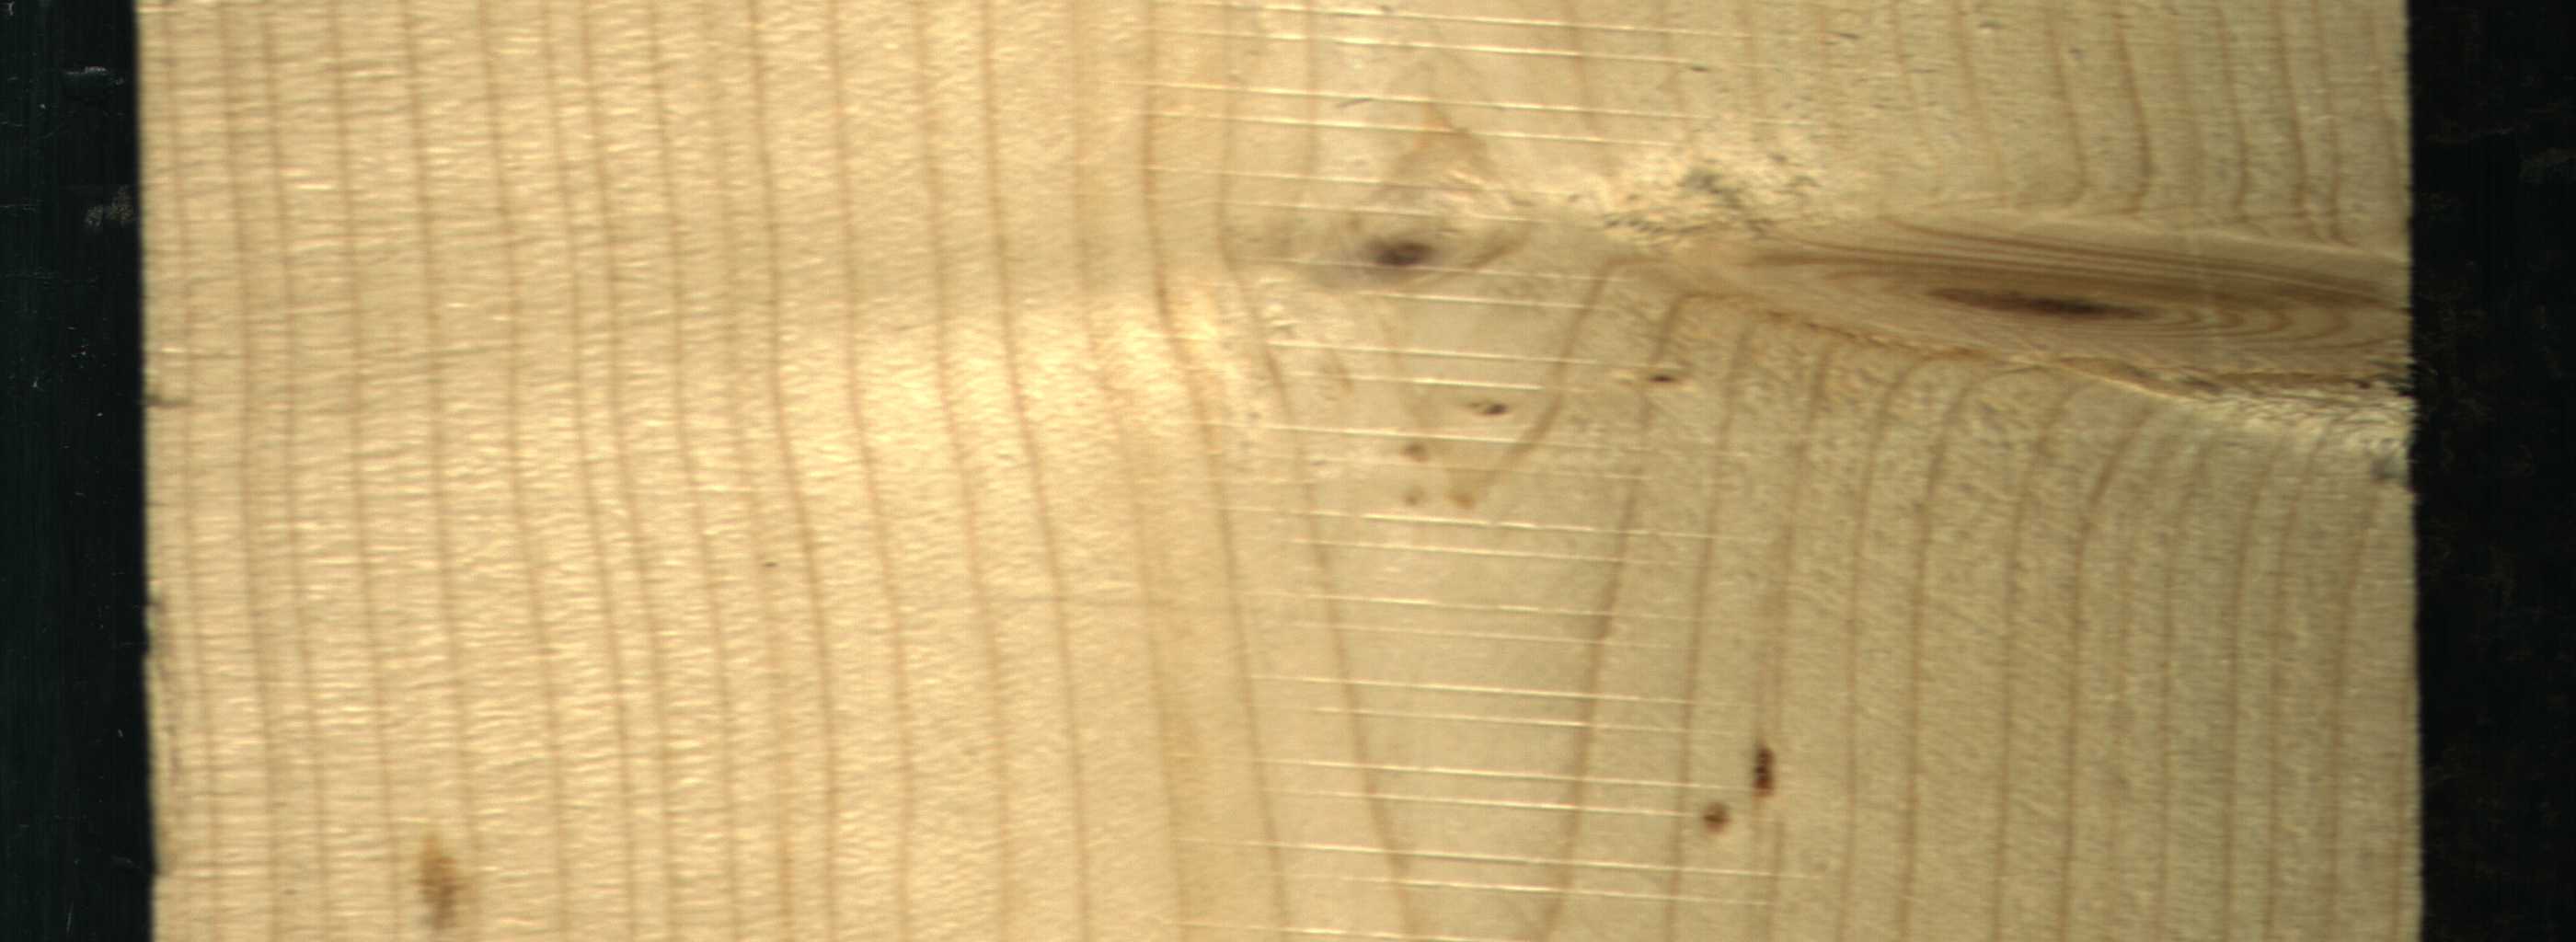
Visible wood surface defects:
resin
resin
Live_Knot
Live_Knot